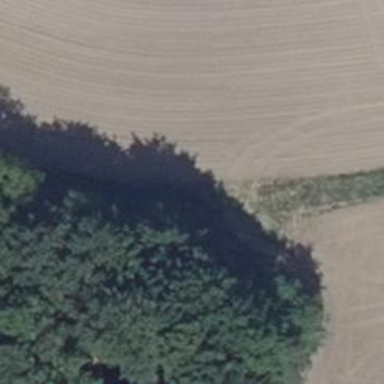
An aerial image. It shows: Hunting stand.